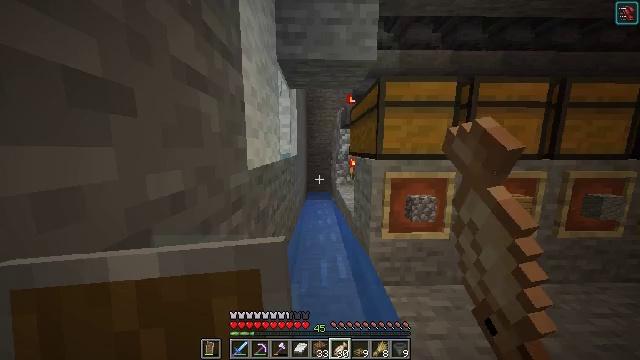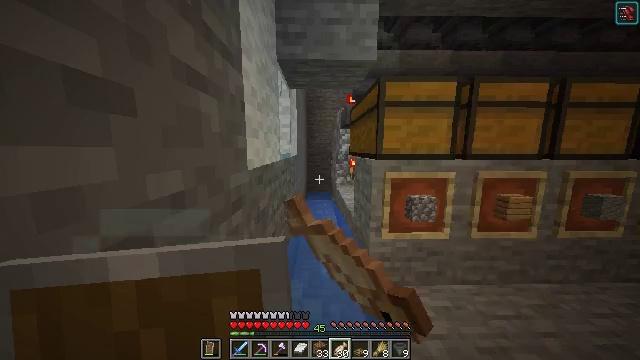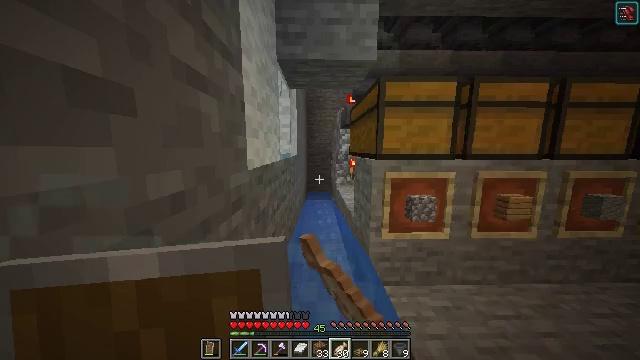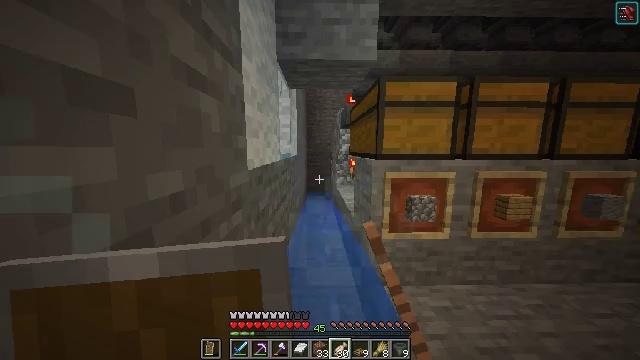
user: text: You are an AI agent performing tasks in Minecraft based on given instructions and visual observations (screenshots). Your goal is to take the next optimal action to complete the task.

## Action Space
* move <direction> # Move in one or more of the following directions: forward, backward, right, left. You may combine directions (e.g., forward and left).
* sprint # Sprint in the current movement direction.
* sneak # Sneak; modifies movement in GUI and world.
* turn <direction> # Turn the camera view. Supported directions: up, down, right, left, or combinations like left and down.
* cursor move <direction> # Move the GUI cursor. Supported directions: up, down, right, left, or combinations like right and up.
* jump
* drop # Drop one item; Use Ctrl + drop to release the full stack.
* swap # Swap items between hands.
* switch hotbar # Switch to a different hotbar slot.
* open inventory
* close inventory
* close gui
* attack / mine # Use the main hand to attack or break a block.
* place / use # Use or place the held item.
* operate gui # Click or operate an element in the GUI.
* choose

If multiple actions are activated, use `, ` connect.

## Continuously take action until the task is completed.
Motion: motion action
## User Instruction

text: Remove a bucket from the inventory.
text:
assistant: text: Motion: close inventory
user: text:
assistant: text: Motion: close inventory
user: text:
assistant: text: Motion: no_op
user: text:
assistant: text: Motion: no_op